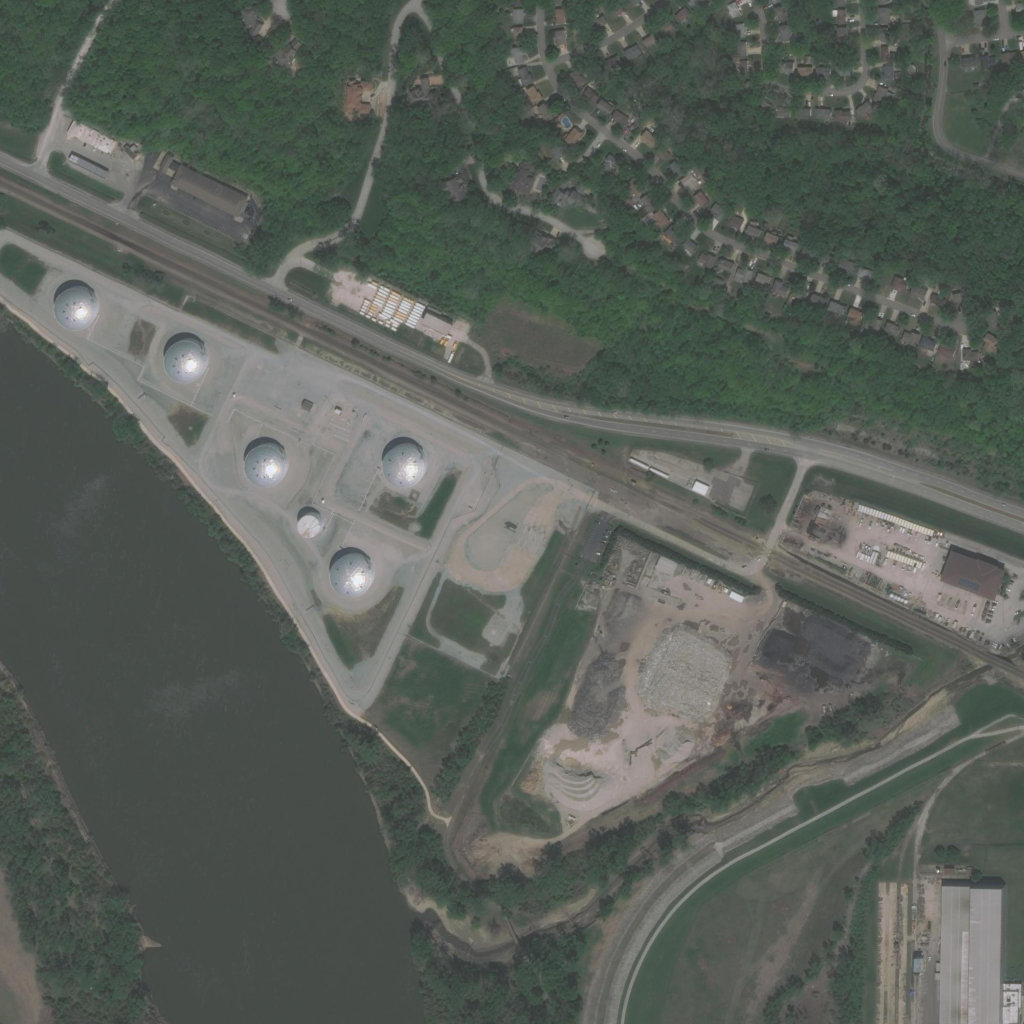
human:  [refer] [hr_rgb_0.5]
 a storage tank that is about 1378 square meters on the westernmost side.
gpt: <box>[[4, 27, 10, 32, 0]]</box>